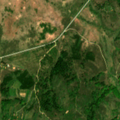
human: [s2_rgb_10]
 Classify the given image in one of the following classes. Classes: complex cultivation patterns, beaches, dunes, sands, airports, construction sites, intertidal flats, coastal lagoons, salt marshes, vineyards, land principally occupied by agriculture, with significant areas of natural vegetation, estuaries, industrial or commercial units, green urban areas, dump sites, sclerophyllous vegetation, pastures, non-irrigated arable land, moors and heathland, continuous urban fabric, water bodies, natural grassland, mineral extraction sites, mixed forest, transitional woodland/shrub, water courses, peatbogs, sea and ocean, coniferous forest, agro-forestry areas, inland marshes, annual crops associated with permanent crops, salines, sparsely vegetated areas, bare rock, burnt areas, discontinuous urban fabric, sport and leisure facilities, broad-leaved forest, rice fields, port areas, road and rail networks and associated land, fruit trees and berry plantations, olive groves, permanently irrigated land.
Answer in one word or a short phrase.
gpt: complex cultivation patterns, natural grassland, transitional woodland/shrub